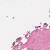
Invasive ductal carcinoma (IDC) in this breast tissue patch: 0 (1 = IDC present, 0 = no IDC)